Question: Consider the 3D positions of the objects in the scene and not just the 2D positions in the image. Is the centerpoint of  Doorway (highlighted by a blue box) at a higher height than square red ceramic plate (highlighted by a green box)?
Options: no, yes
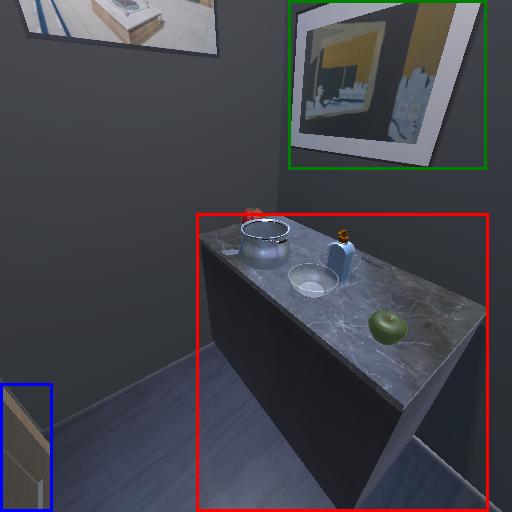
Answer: no